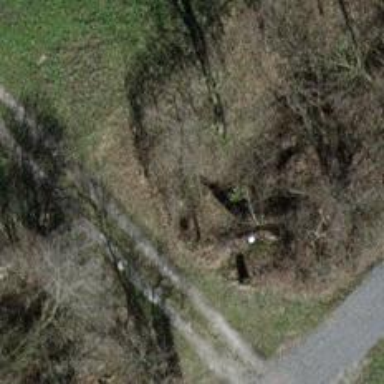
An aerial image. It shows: Culvert tunnel under drain waterway.